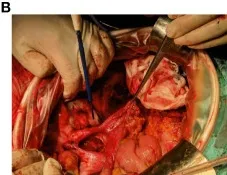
Excision of the appendix and periappendiceal mass, right iliofoliac lumbar mass resection, right subinguinal and suprafemoral mass resection. (B) Excision of the appendix and periappendiceal masses.
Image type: medical_photograph (other_medical_photograph)